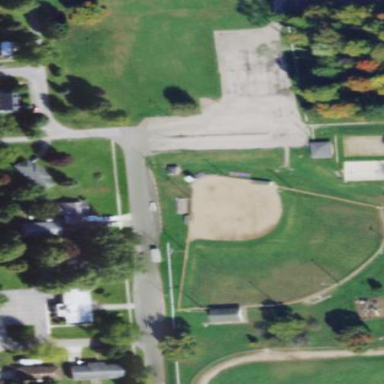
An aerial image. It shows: Baseball pitch for leisure and sports activities.